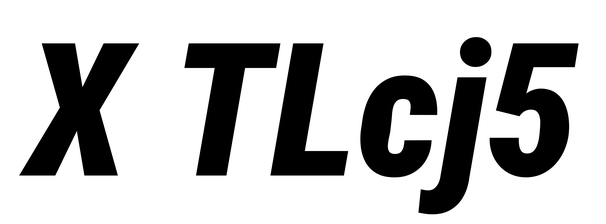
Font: Roboto-Italic_Condensed_Black_Italic